Question: I want to apply a background image to a linear layout and I have problems because the image loose from quality when stretched.
The image is composed by the fill color and some dots pattern applied over the background.

The image was made with Adobe Illustrator (png). Also I tried using nine-patch but does not work, the dots are stretched.
Should I make this background from code(override onDraw from the linear layout)?
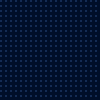
Answer: I'm guessing you want to repeat that pattern, not stretch it. Create a 'drawable resource' in 'xml' form, representing your tiled background:
'''
<?xml version="1.0" encoding="utf-8"?>
<bitmap xmlns:android="http://schemas.android.com/apk/res/android"
android:tileMode="repeat"
android:src="@drawable/background_image"
/>
'''